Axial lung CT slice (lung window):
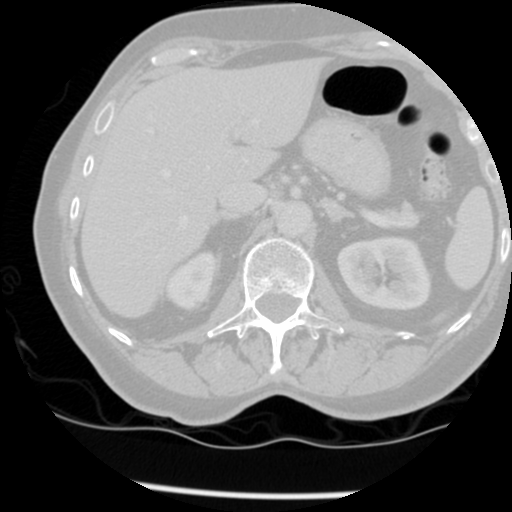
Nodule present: no